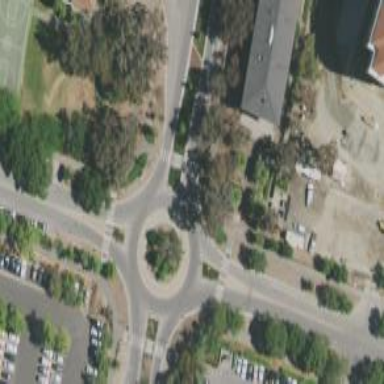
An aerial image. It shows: Tertiary road with asphalt surface leading to roundabout.